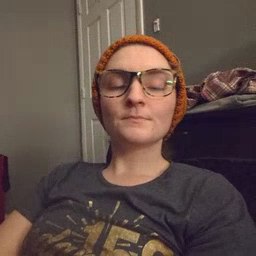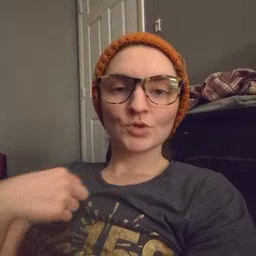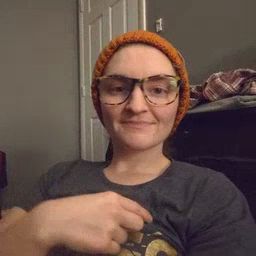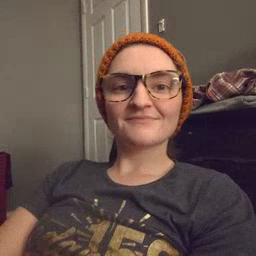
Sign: weus